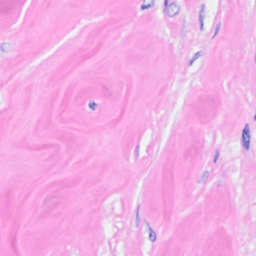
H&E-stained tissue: Breast